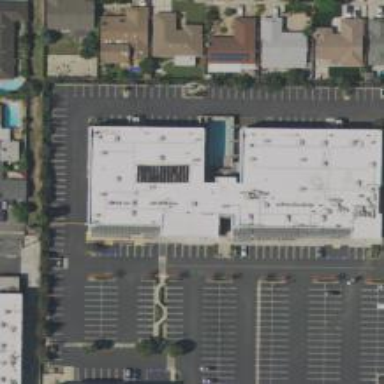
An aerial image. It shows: Fitness center located in leisure land.